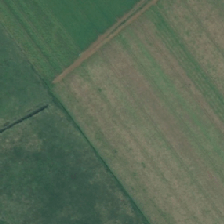
Land cover: shortrotation_cropland